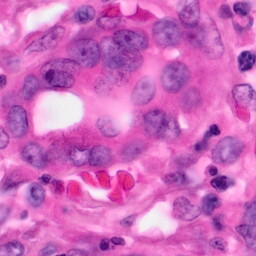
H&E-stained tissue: Pancreatic